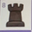
Piece: bR